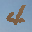
Label: 4